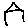
Label: house